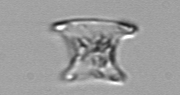
Label: Eucampia